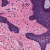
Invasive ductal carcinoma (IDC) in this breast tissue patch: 0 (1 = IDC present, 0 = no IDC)